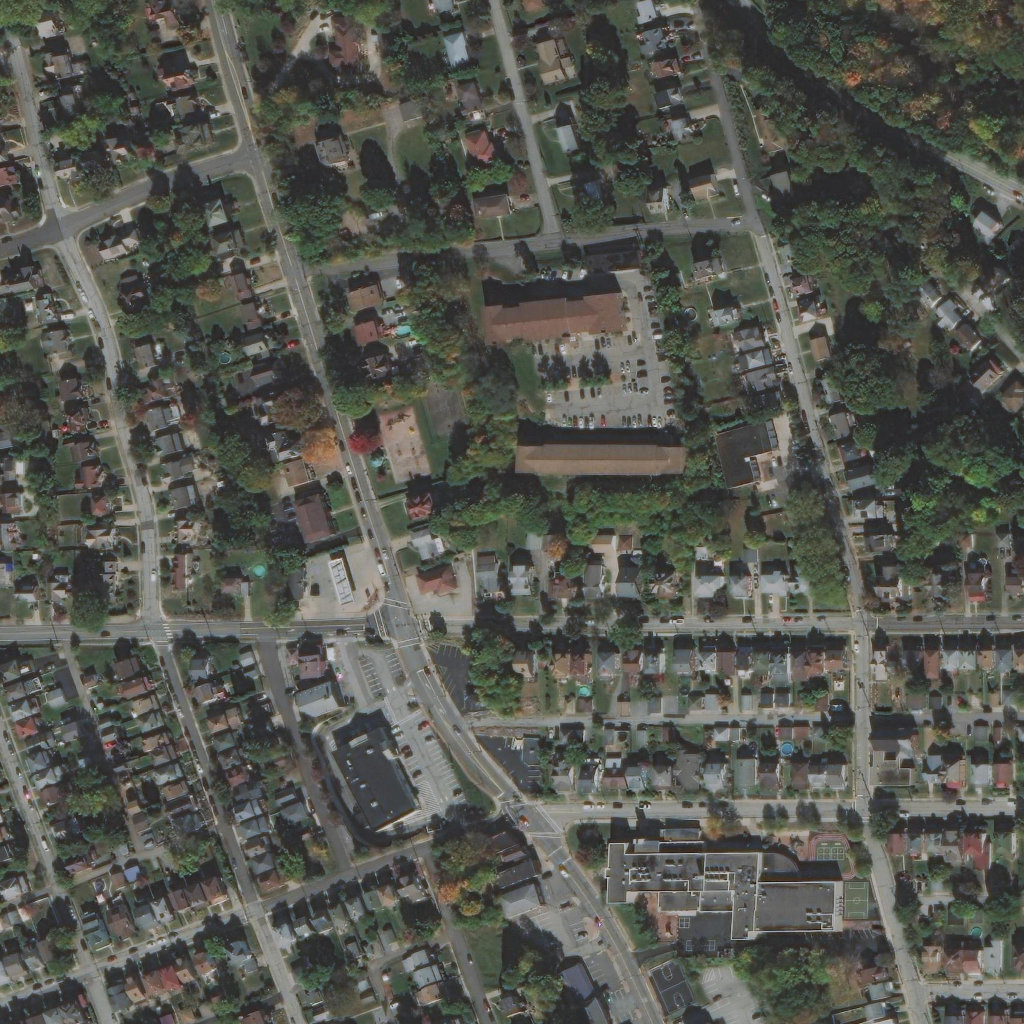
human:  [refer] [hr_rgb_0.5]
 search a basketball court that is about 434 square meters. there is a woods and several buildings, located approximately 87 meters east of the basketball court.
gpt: <box>[[62, 93, 68, 99, 0]]</box>